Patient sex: F
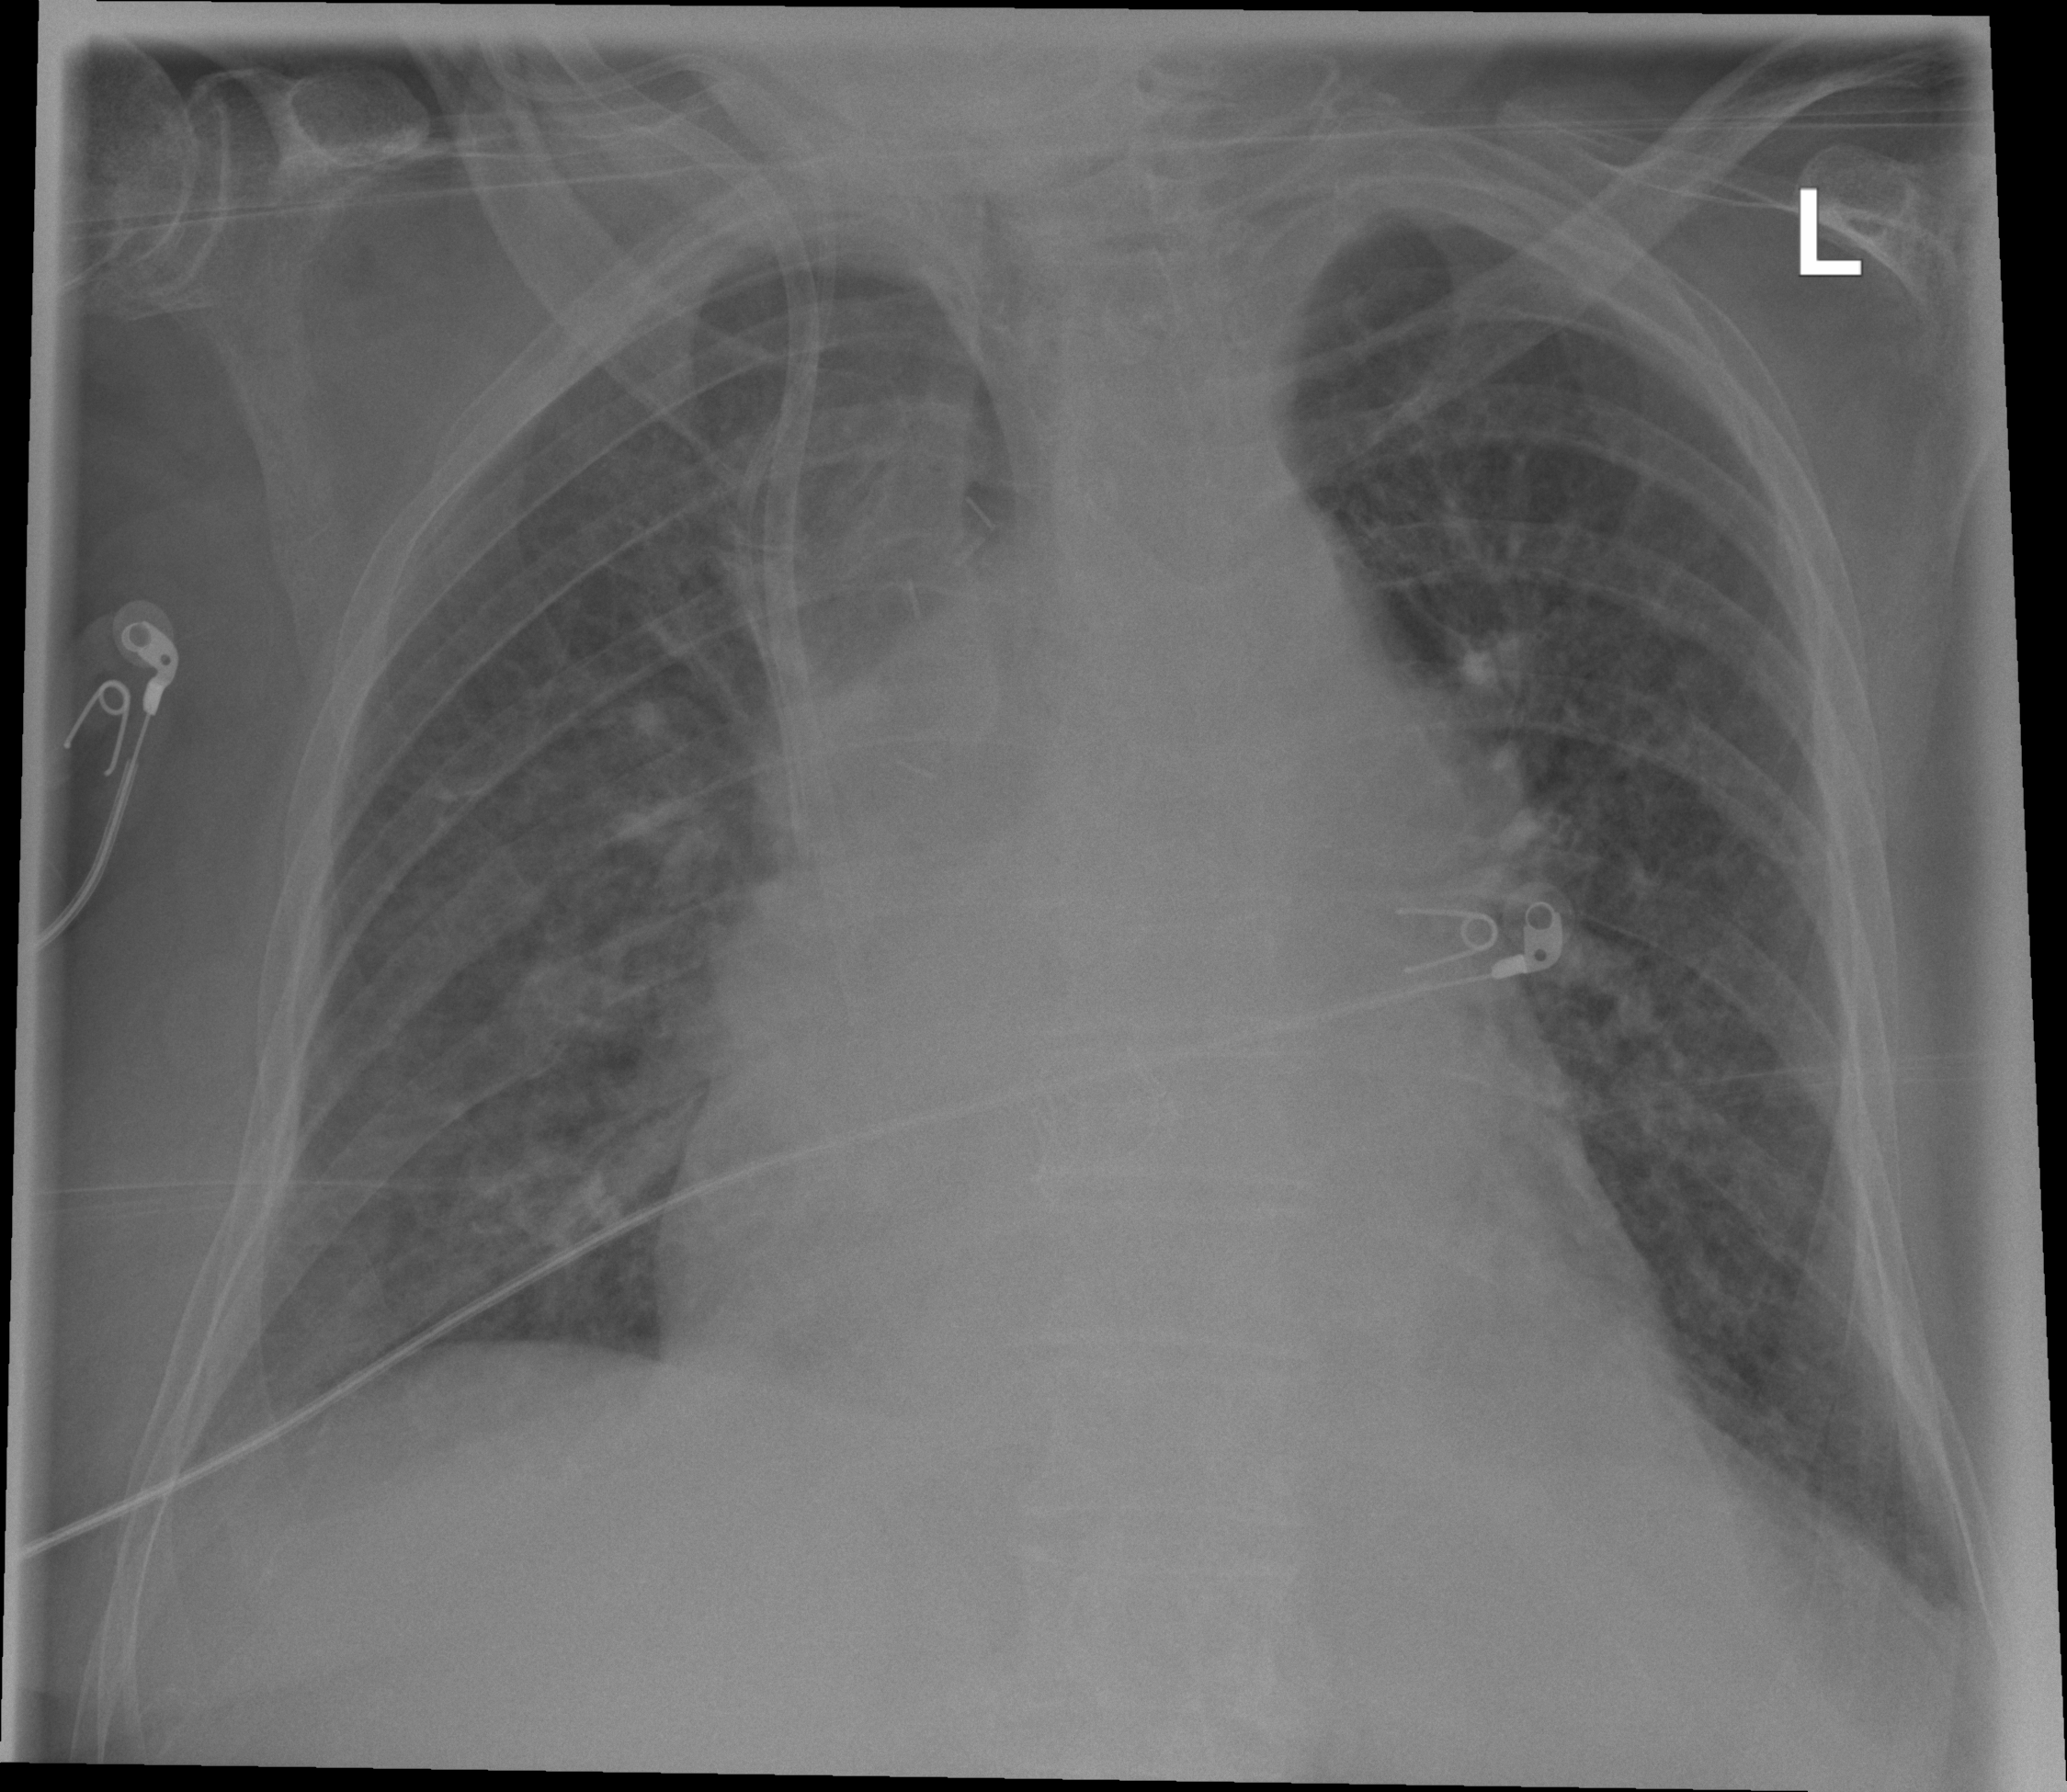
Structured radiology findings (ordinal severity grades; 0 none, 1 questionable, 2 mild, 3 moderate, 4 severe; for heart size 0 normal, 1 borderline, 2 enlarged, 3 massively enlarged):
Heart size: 2
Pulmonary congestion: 2
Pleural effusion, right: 1
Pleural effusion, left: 2
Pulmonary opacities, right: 2
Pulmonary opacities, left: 2
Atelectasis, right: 2
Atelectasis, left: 2